You are looking at a signal-to-image encoding: consecutive vibration samples arranged as the rows of a grayscale square. What is the most likely bearing condition (normal, inner_race, outer_race, ball)?
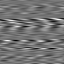
Answer: outer_race